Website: walmart
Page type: newsletter-management
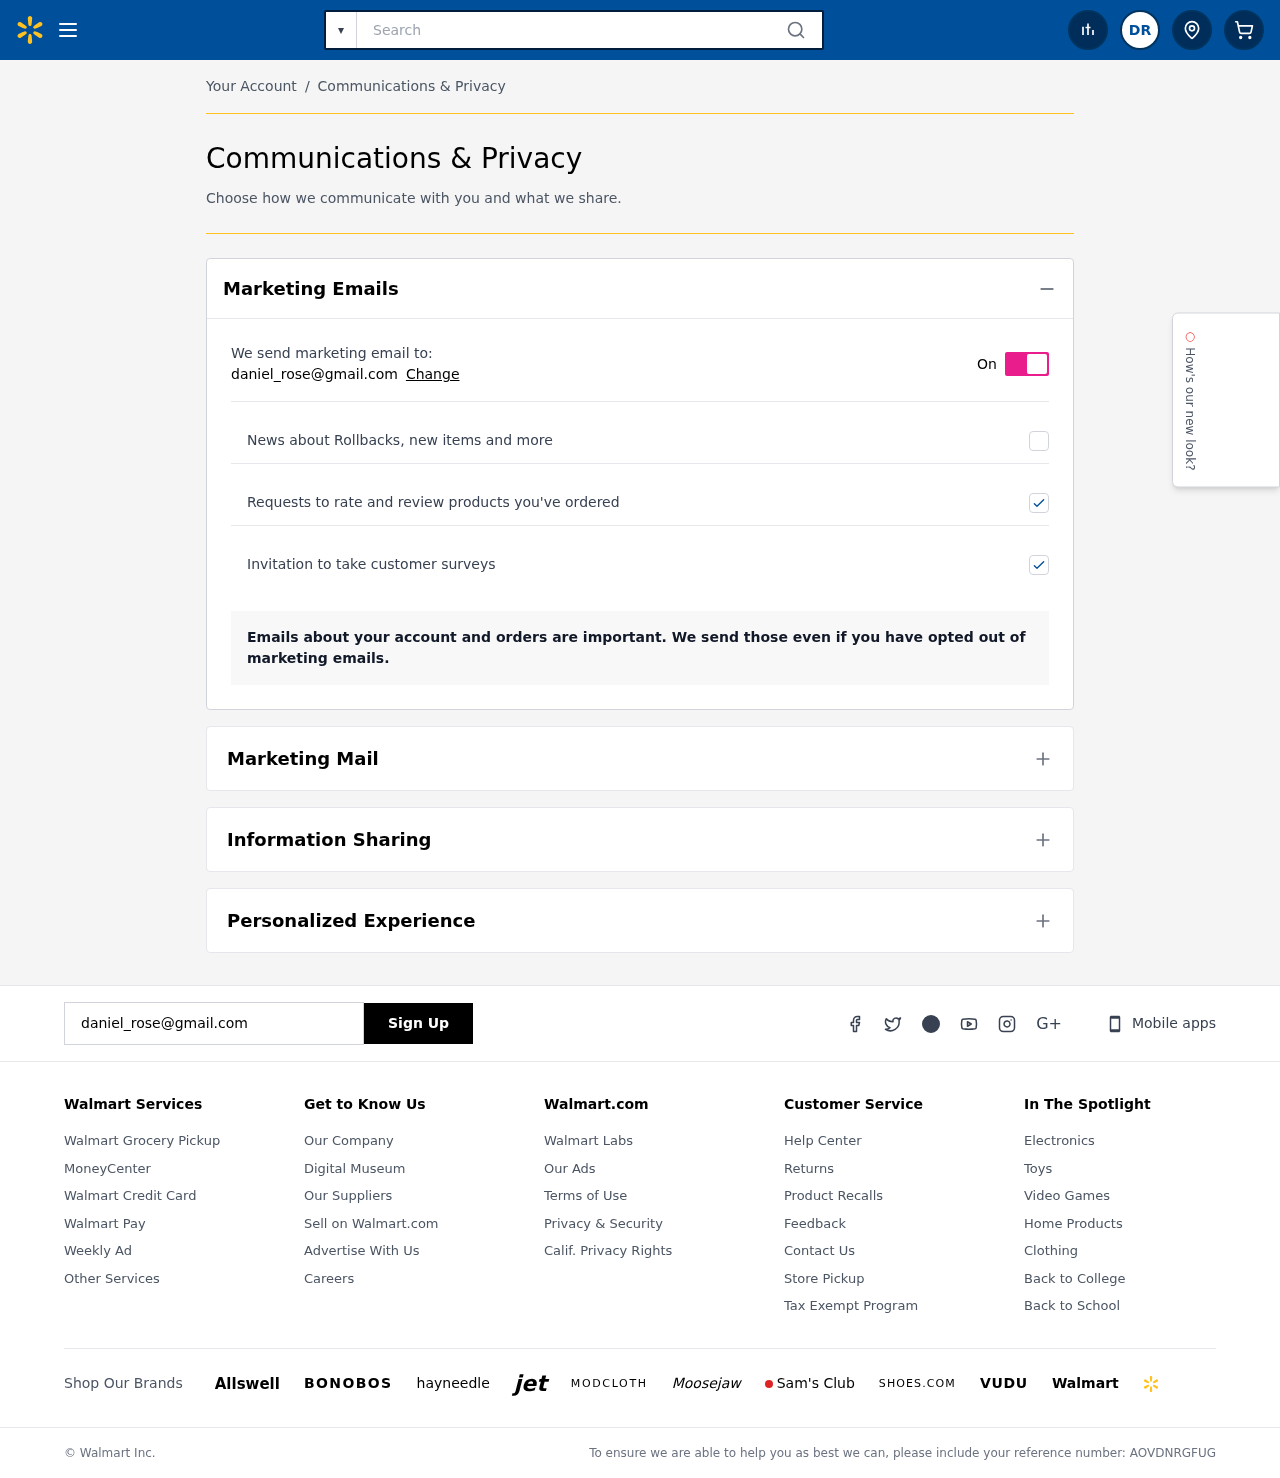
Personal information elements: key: PII_EMAIL
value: daniel_rose@gmail.com
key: PII_INITIALS
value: DR
Search elements: key: HEADER_SEARCH
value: Search